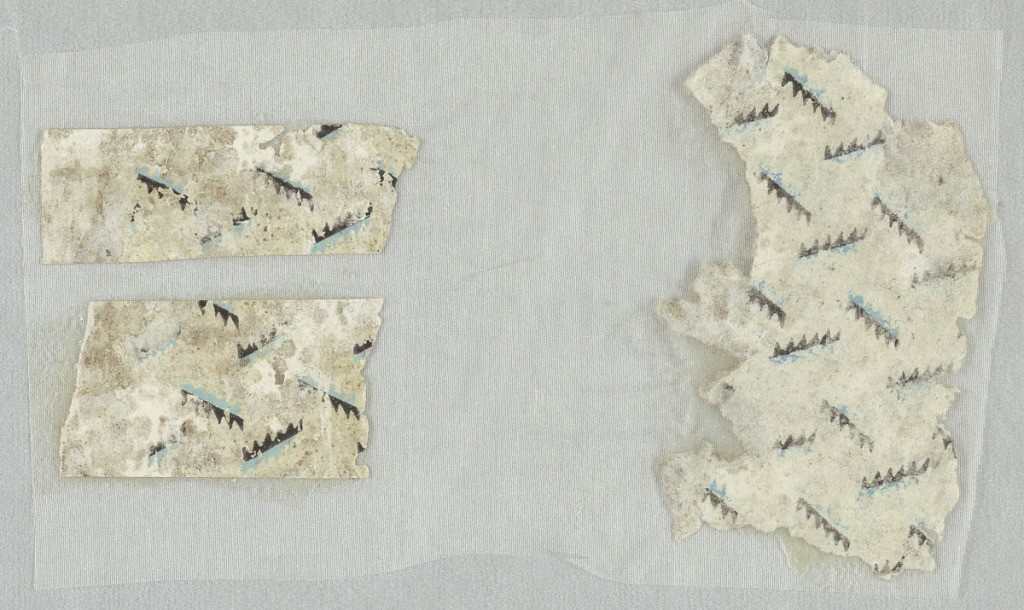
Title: Sidewall
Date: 18th–early 19th century
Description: Fragments of black and turquois geometric pattern.